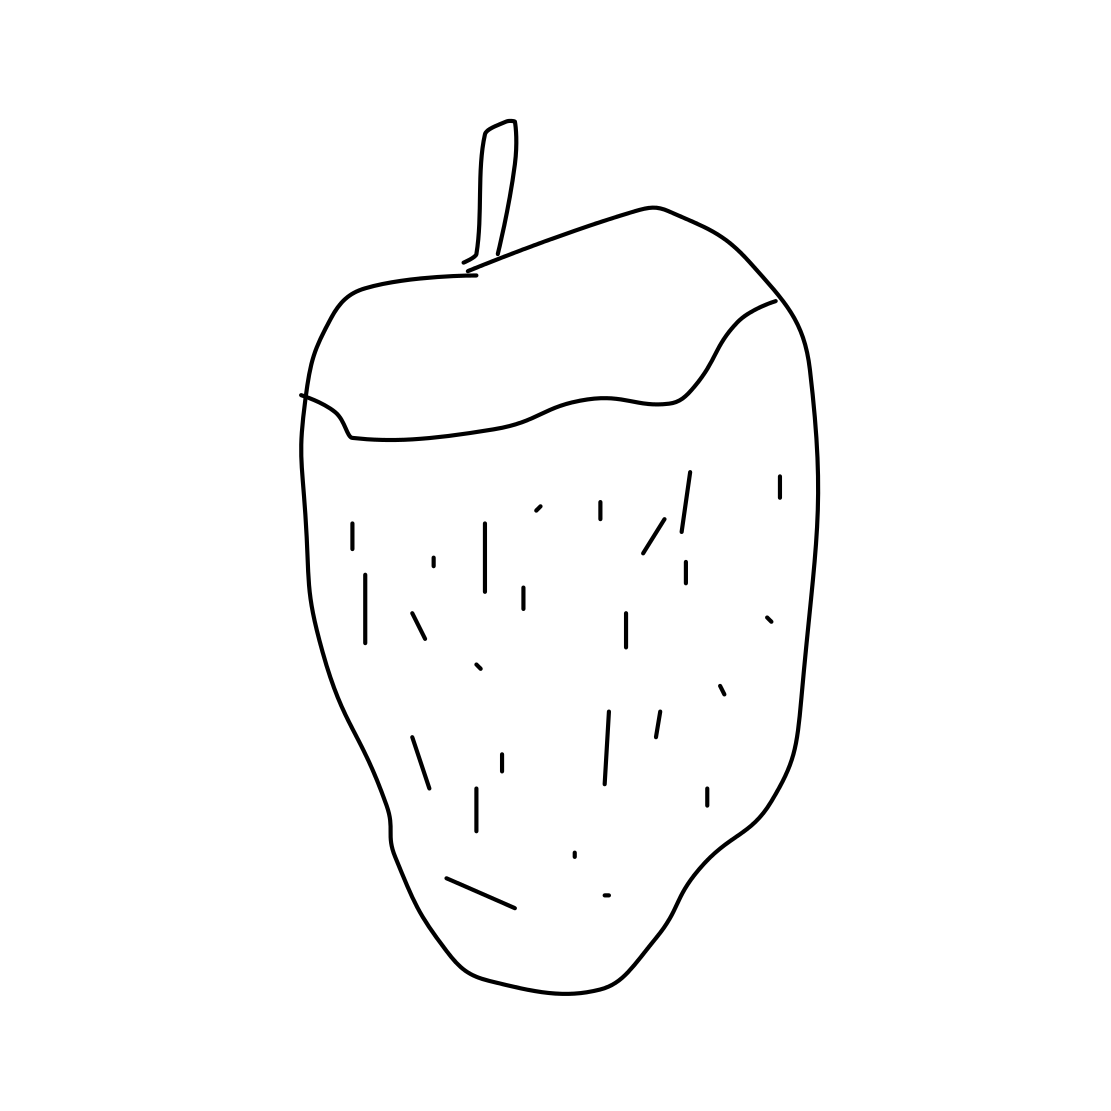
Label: strawberry